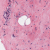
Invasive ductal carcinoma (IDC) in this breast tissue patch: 0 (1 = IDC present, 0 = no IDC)